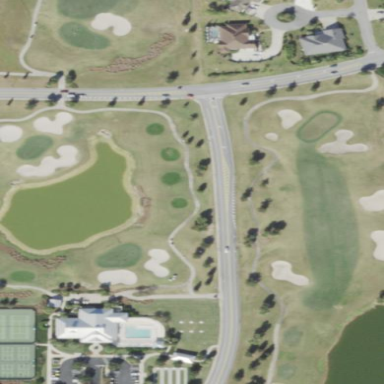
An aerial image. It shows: Designated golf cart path.